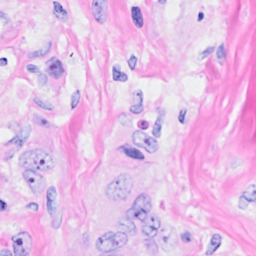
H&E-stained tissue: Breast